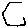
Label: hexagon